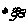
Label: flower